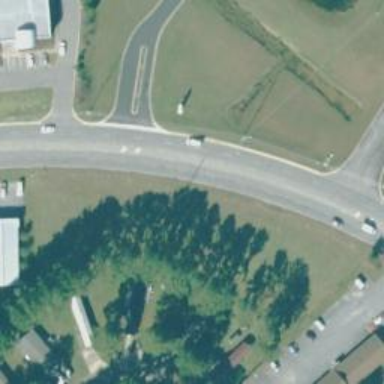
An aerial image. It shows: Secondary road.